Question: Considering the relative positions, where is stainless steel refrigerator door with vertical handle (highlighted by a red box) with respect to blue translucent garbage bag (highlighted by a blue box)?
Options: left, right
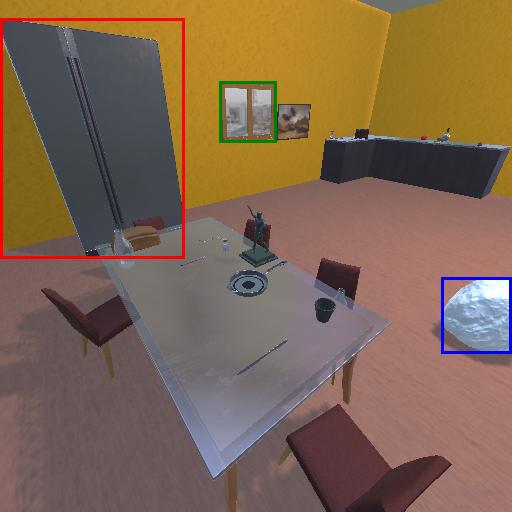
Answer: left